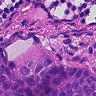
Metastatic tissue present: yes